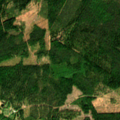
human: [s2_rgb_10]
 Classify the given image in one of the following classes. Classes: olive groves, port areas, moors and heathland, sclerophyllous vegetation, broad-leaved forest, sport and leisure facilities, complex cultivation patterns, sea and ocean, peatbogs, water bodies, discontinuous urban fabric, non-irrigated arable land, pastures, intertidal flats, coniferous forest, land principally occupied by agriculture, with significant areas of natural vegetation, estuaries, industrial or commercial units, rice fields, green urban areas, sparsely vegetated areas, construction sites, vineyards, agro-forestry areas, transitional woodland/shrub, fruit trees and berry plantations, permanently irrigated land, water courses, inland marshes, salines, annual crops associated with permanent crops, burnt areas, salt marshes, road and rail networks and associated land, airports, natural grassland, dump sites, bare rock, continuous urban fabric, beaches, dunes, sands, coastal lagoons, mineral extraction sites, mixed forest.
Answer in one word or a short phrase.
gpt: coniferous forest, mixed forest, transitional woodland/shrub